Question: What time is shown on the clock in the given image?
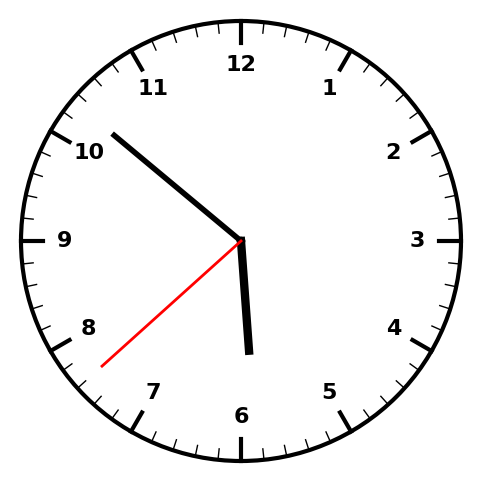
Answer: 05:51:38